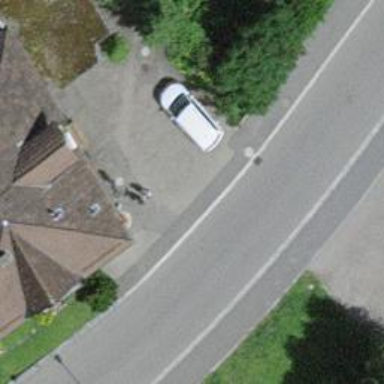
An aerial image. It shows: Residential road with asphalt surface and separate sidewalk.